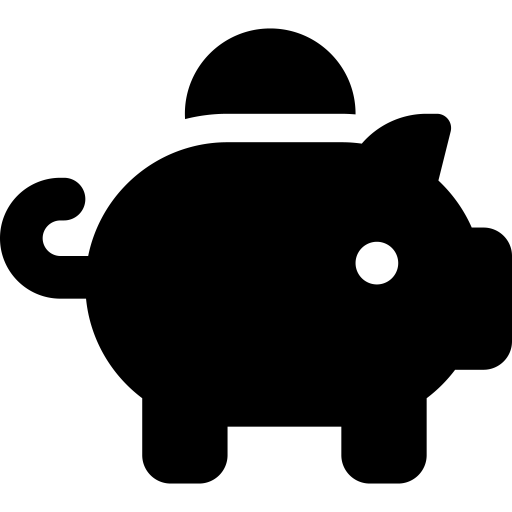
Tags: icon, FontAwesome, fa-icon, solid, piggy, bank